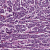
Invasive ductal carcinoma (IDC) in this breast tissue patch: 1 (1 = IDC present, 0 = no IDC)